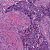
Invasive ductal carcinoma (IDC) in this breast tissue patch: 1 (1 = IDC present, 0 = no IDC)